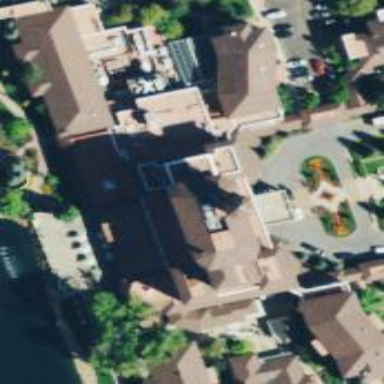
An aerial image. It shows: Hotel building.